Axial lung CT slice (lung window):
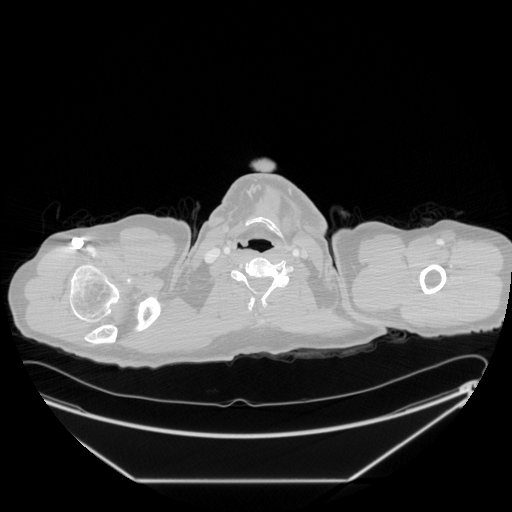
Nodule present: no